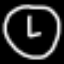
Label: clock